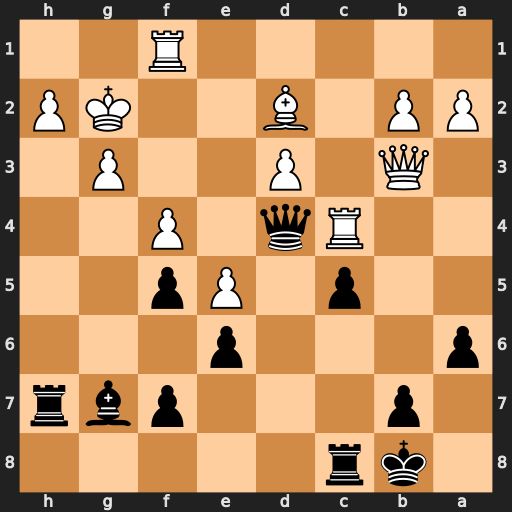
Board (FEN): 1kr5/1p3pbr/p3p3/2p1Pp2/2Rq1P2/1Q1P2P1/PP1B2KP/5R2
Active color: b
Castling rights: -
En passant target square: -
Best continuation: Qd5+ Kg1 Rxh2